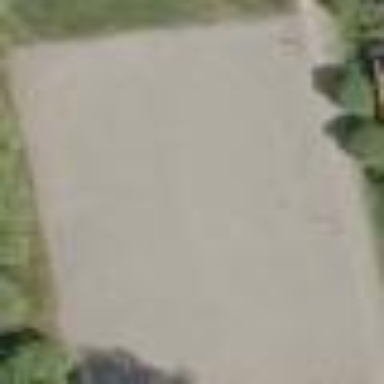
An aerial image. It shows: Soccer pitch with fine gravel surface for leisure sports on land.